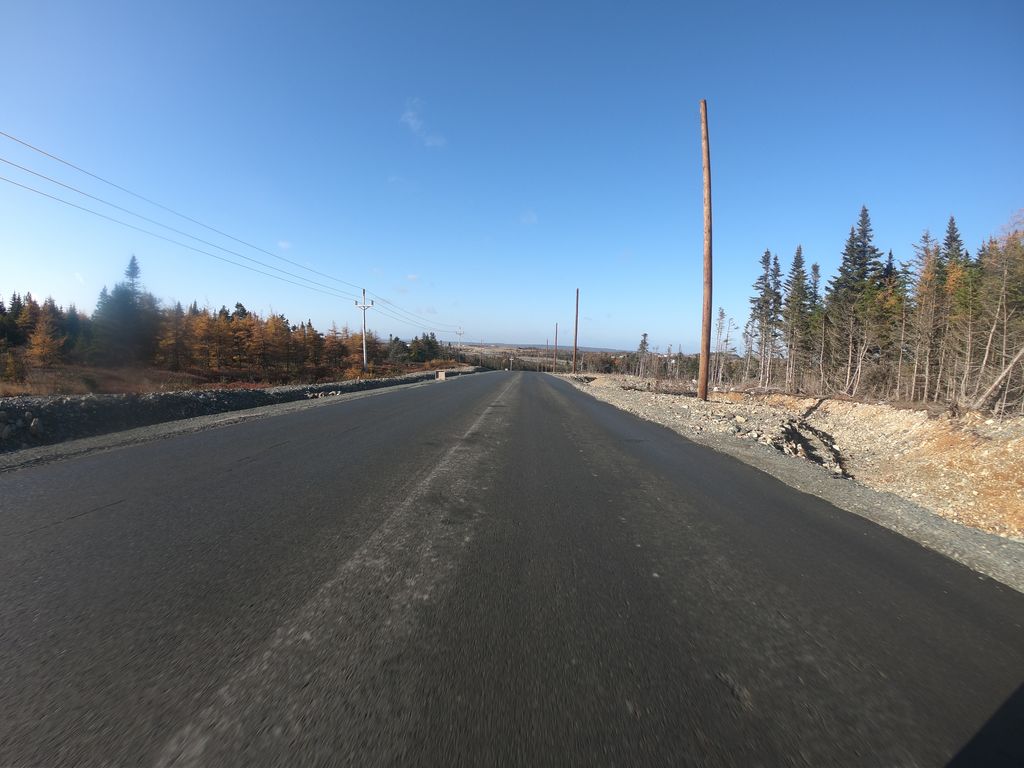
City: st_johns